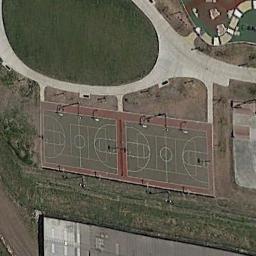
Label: basketball_court